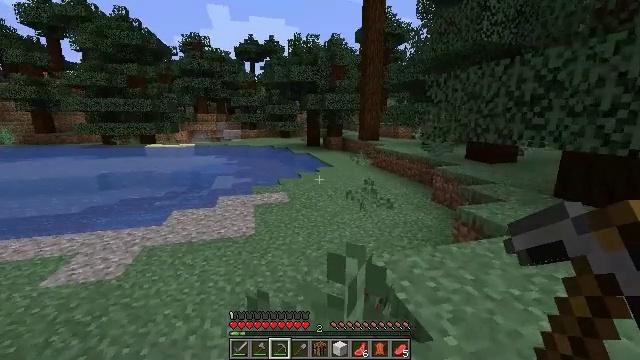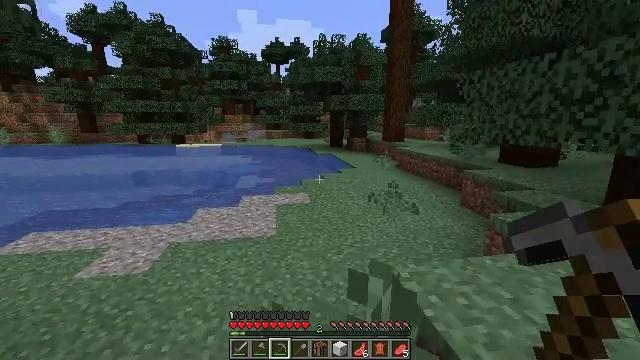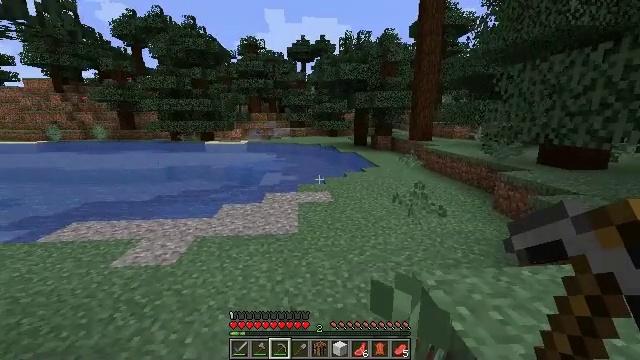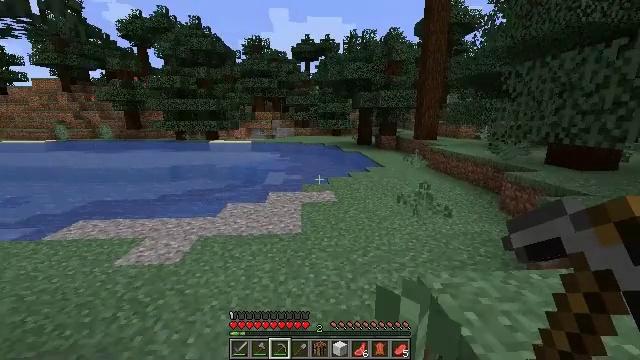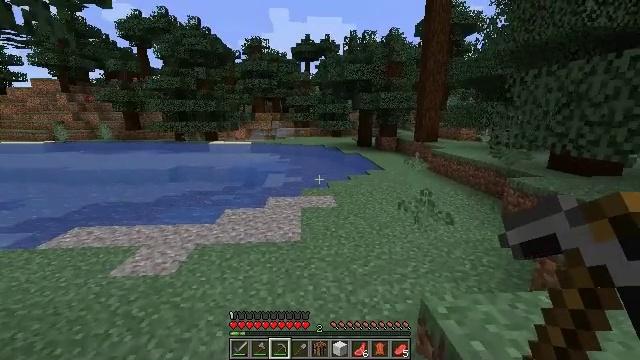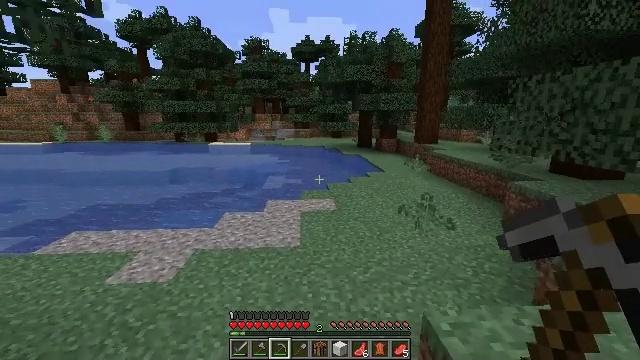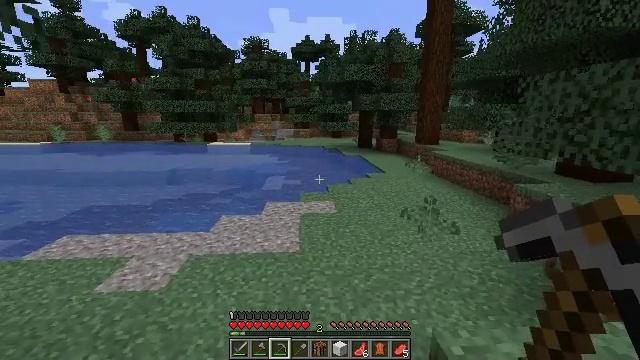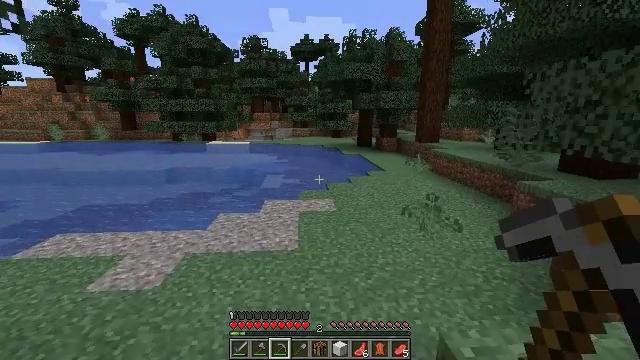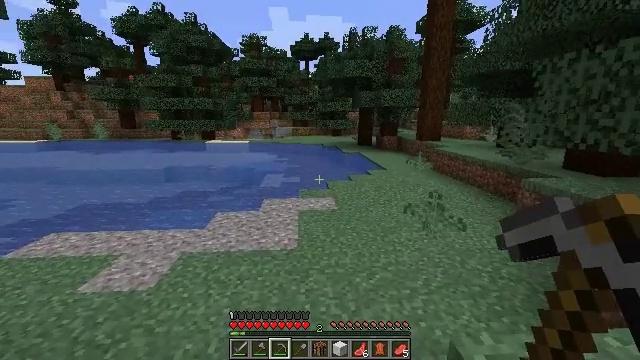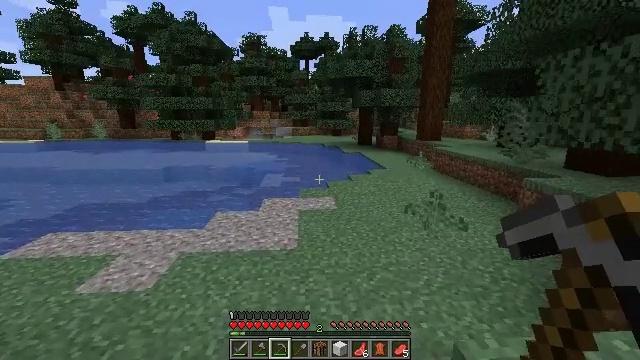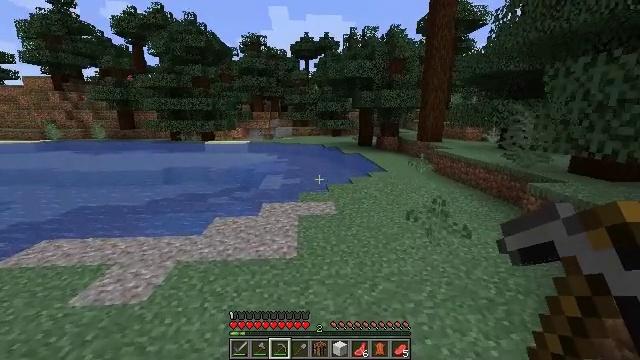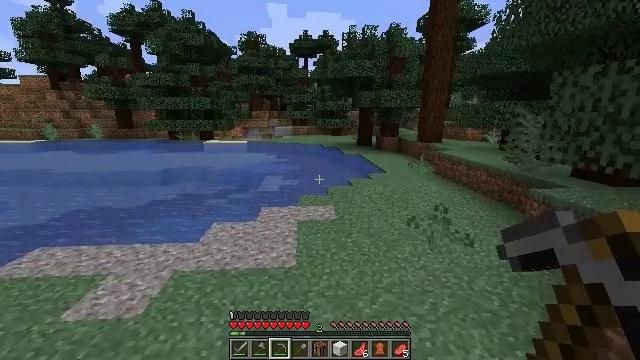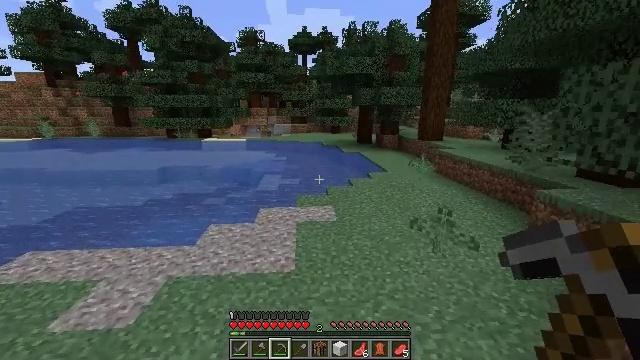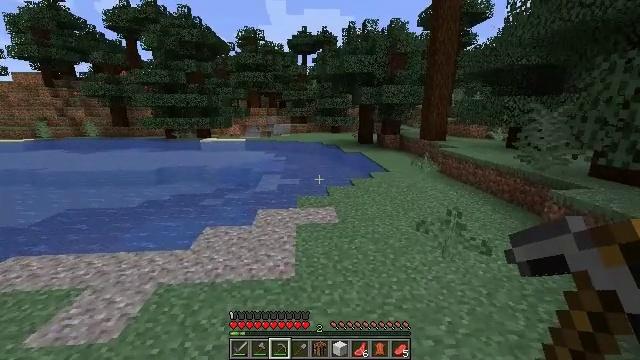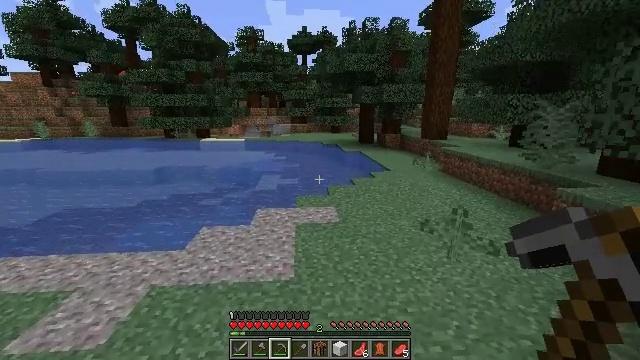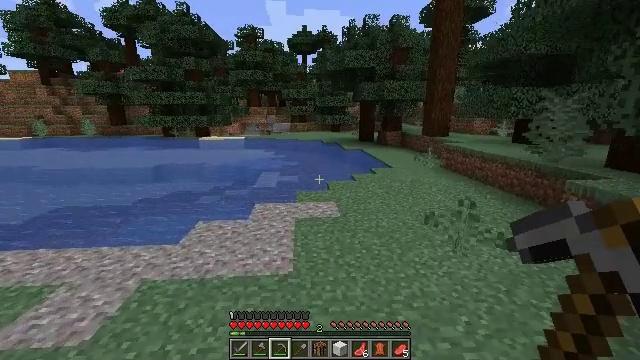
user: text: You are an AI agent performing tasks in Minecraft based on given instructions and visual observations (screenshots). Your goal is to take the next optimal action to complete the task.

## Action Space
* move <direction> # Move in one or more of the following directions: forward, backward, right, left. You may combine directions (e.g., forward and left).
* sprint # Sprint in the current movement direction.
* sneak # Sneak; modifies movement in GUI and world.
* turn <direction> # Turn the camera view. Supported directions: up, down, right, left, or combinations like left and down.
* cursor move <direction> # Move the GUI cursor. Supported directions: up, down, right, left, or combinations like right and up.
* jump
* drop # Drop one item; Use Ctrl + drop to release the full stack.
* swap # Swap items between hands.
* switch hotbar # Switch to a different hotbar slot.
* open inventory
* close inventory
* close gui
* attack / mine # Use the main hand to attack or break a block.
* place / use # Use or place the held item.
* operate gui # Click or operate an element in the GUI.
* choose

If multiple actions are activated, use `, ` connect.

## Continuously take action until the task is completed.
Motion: motion action
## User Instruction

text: Mine fern in the forest.
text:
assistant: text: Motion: move forward, sneak, turn left
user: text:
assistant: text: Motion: move forward, sneak, turn left
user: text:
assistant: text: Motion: move forward
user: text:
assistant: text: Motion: move forward
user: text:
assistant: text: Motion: move forward, sneak
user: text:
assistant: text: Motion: move forward, sneak
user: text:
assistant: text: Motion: move forward, sneak
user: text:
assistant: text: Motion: move forward, sneak
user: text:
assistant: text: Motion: move forward
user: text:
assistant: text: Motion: move forward
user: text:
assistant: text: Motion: move forward
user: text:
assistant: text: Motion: move forward
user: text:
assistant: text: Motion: move forward
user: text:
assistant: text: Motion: move forward
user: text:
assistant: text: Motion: move forward
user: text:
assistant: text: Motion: move forward
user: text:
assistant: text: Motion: move forward
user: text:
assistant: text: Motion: move forward
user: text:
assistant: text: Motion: move forward
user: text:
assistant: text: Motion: move forward
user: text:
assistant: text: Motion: move forward
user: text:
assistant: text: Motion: move forward
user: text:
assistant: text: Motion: move forward, turn right
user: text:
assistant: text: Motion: move forward, turn right
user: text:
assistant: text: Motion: move forward, turn right
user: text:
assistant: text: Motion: move forward
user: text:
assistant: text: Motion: move forward
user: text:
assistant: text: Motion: move forward
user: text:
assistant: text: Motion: move forward
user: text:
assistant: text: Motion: move forward